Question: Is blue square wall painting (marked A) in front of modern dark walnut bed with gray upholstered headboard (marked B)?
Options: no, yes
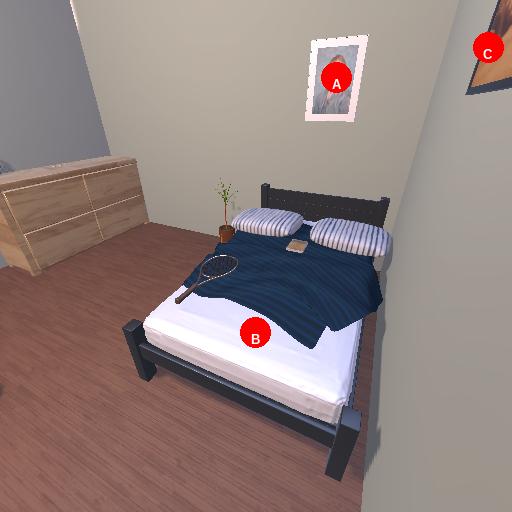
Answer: no